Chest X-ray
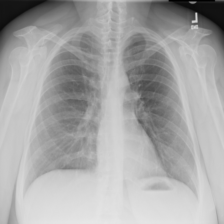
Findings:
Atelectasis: negative
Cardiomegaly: negative
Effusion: negative
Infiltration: negative
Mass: negative
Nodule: negative
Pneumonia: negative
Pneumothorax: negative
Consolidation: negative
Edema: negative
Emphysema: negative
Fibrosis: negative
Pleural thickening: negative
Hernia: negative